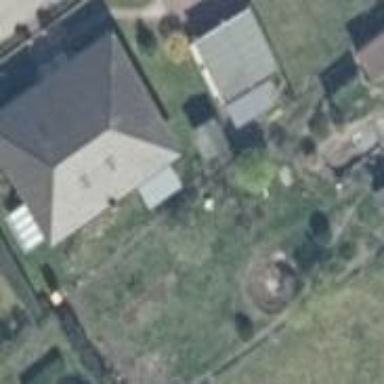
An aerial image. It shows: House with hipped roof.